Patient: sex F, age 68
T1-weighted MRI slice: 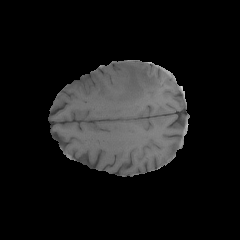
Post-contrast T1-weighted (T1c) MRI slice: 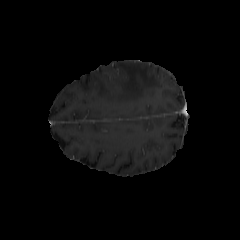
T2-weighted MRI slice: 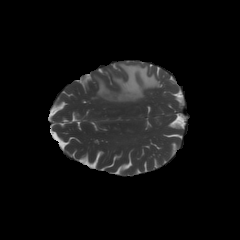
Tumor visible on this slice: yes
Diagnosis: Glioblastoma, IDH-wildtype
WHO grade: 4